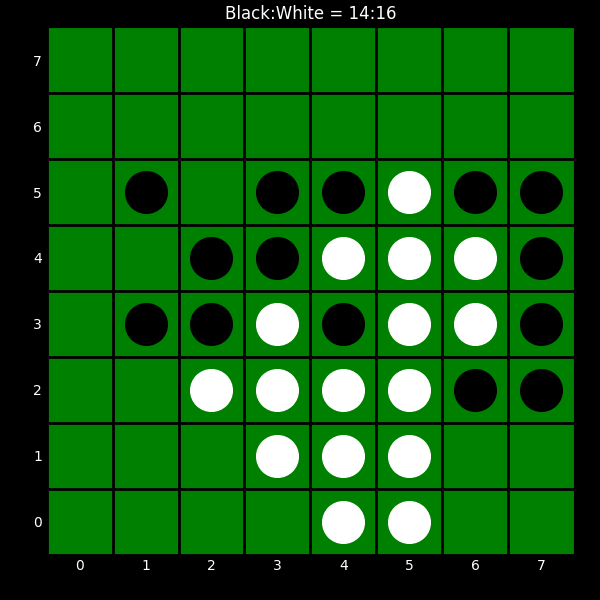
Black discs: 14
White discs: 16